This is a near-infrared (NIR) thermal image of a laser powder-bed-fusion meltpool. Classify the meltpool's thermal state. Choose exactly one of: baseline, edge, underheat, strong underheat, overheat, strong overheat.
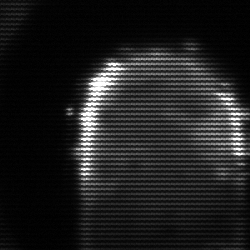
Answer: baseline